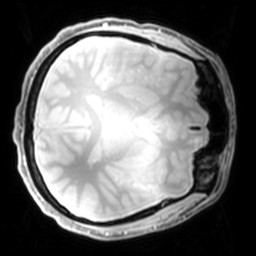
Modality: PDw
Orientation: axial
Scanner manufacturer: philips
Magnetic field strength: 7 T
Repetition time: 0.008 s
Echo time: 0.001974 s